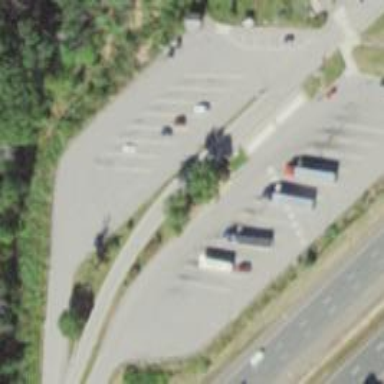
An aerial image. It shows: Designated parking area for motorhomes on asphalt surface.